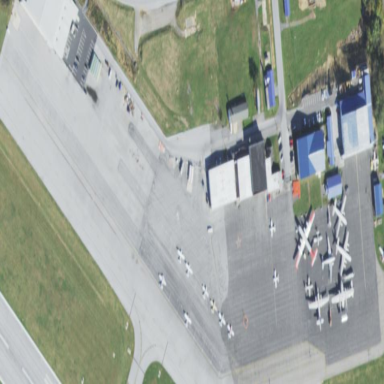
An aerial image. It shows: Apron at the airport.